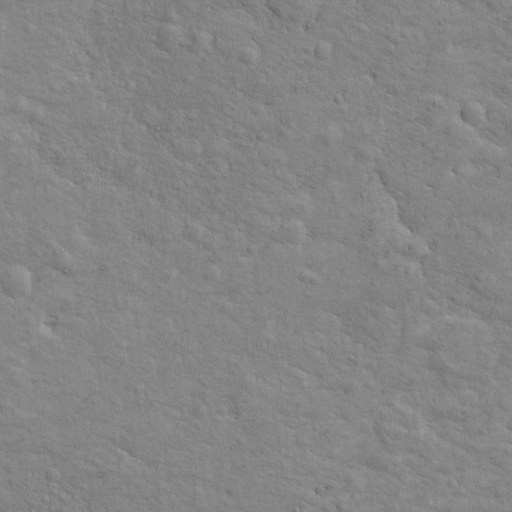
Classes present: Background